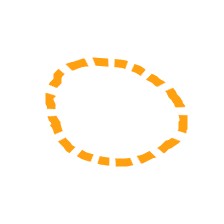
Shape: circle